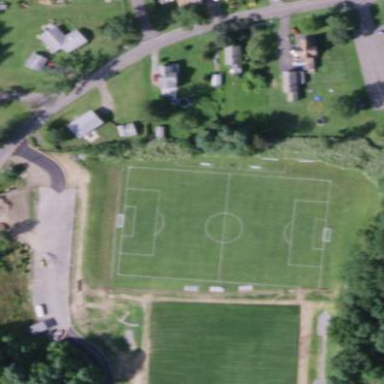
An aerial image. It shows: Soccer pitch for outdoor sports and leisure activities.